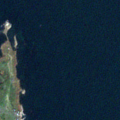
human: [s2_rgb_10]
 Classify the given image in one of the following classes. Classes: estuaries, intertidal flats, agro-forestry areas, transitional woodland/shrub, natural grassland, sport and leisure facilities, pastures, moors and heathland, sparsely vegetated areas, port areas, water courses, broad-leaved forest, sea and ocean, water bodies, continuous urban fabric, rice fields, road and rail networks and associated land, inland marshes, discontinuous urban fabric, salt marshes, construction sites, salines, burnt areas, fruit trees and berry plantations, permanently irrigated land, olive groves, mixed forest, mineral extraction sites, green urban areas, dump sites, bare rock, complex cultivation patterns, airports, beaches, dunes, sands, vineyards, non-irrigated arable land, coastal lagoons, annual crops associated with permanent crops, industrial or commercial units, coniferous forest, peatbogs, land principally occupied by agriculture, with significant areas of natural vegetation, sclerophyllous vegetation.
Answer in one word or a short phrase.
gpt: transitional woodland/shrub, sea and ocean